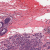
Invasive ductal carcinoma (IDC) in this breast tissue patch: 0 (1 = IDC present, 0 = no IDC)